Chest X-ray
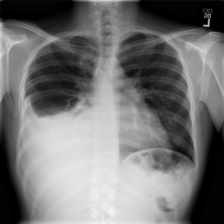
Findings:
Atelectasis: negative
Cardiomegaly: negative
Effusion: positive
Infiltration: positive
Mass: negative
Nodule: negative
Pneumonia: negative
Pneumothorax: negative
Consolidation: negative
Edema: negative
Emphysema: negative
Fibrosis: negative
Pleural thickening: negative
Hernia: negative